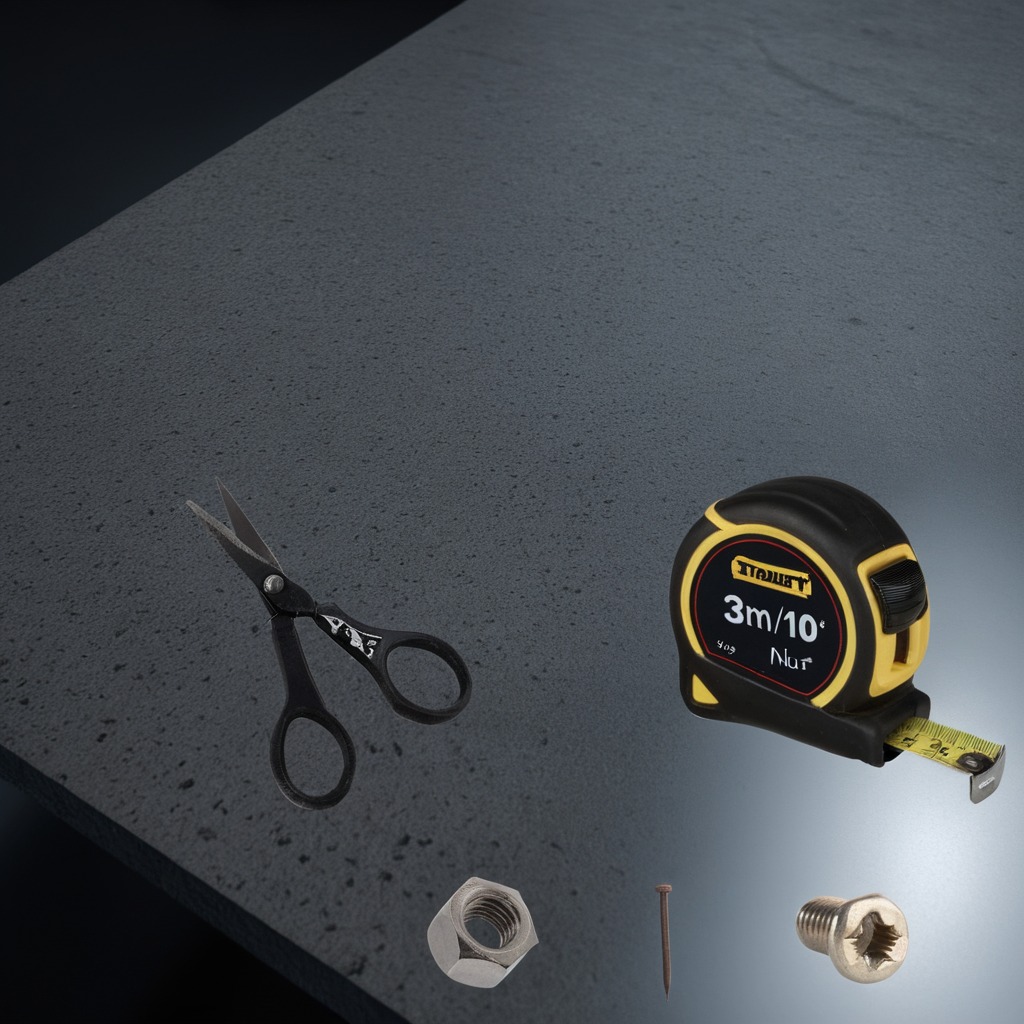
A measuring tape, a metal machine screw, an iron nail, a metal nut, and a pair of scissors are lying on a clean granite table inside a workshop at night.